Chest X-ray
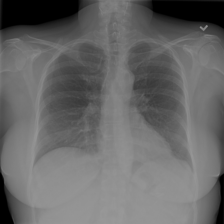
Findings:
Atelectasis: negative
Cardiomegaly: negative
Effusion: negative
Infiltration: negative
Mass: negative
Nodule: negative
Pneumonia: negative
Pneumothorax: negative
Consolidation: negative
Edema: negative
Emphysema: negative
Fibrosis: negative
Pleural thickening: negative
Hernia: negative